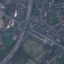
Land use / land cover: Highway